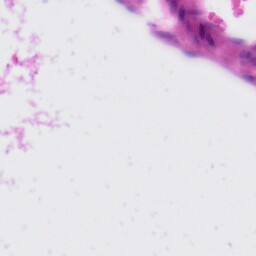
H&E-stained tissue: Liver